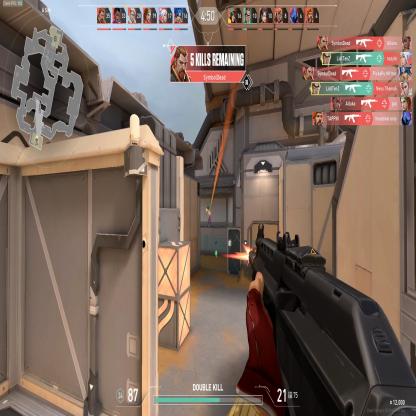
Label: enemy